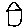
Label: house